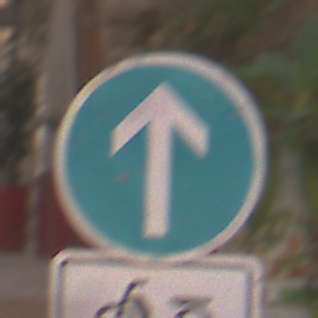
Verkehrszeichen: VorgeschriebeneFahrtrichtungGeradeaus
Zusatzzeichen unten: EinspurigeFahrzeugeFrei2
Umgebung: Outdoor, Urban
Tageszeit: MorningAfternoon
Wetter: Clear
Licht: Natural
Jahreszeit: NotSpecified
Kontrast: LowContrast